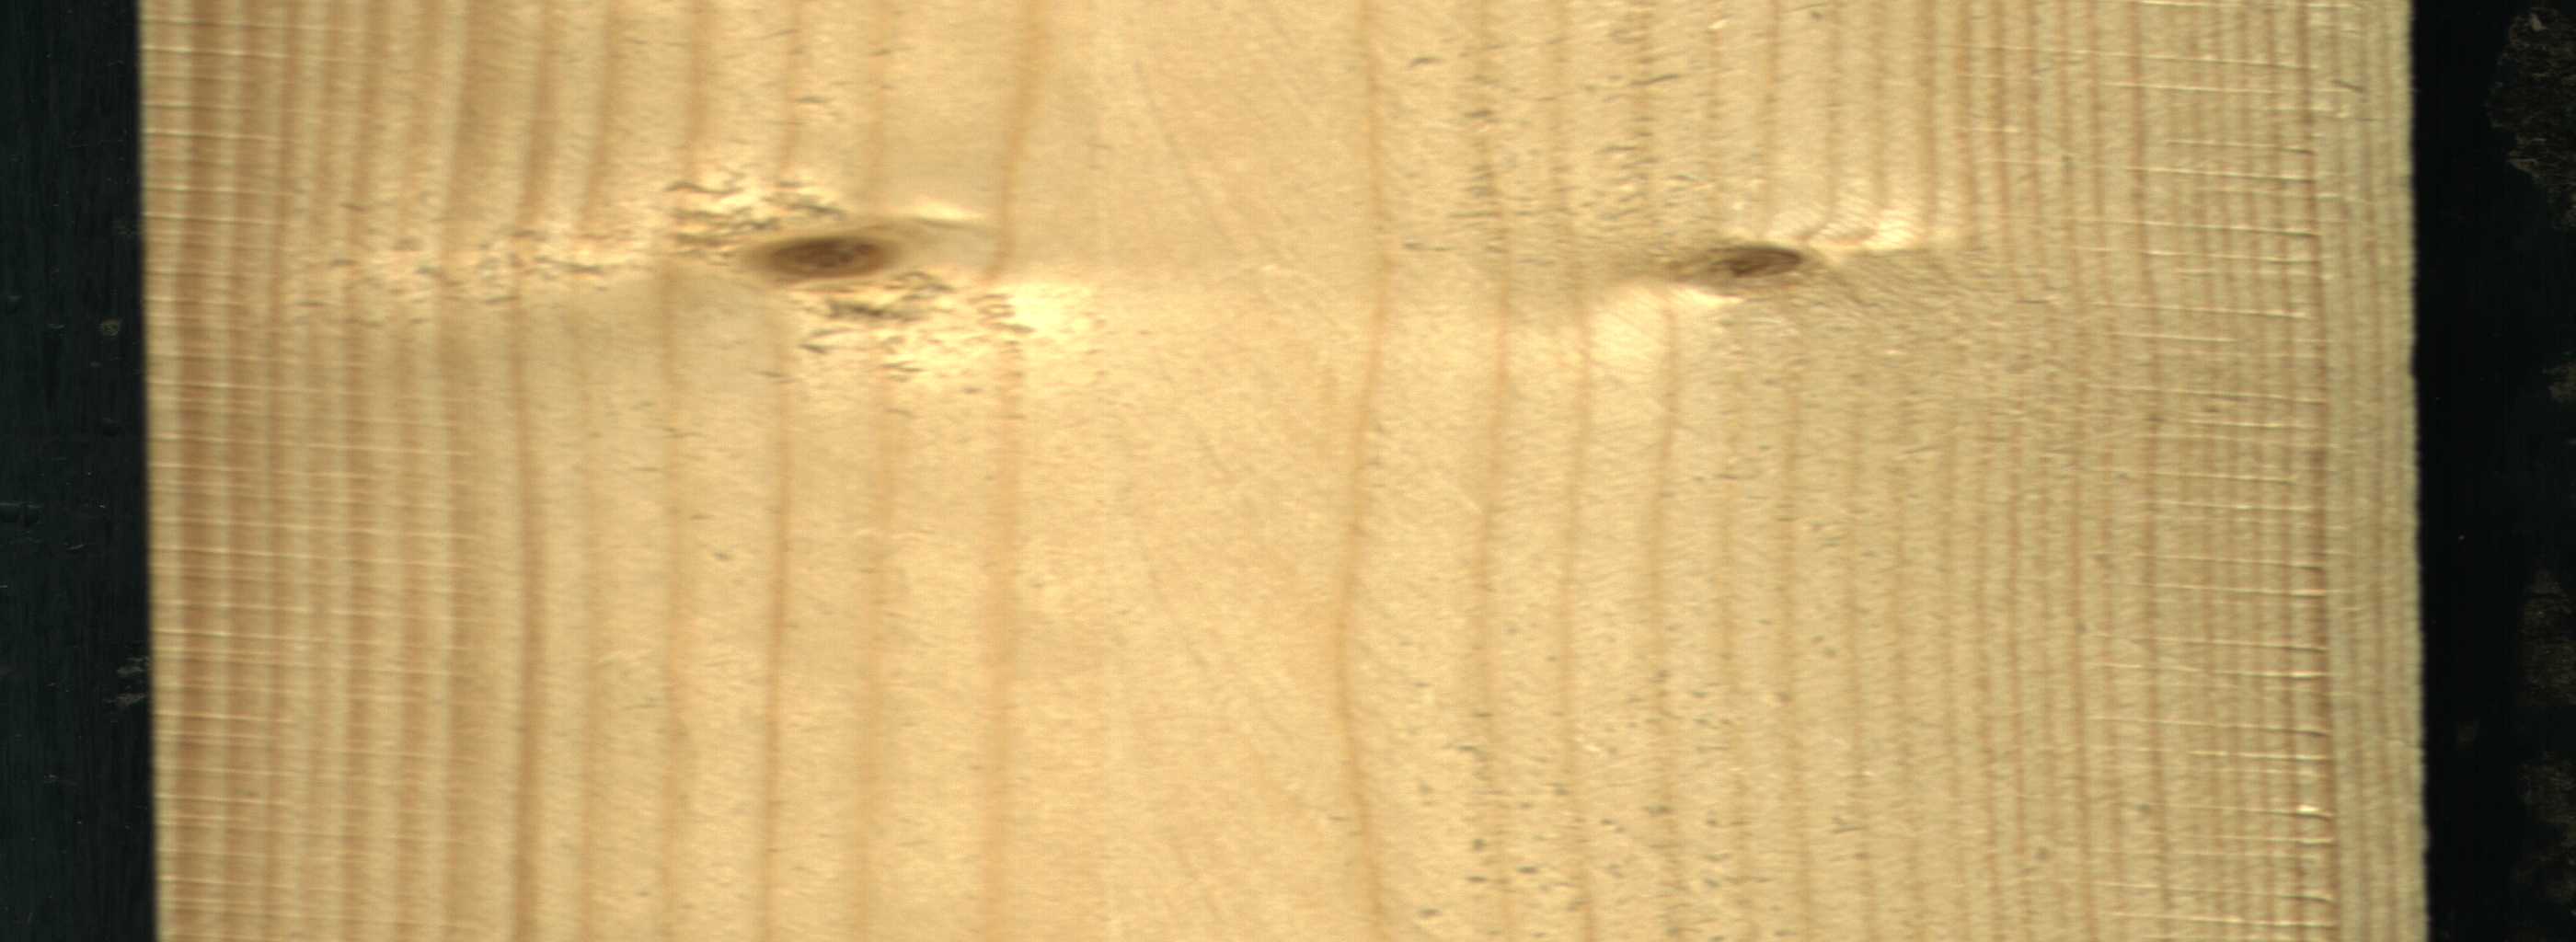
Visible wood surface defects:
Live_Knot
Live_Knot